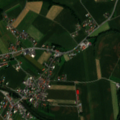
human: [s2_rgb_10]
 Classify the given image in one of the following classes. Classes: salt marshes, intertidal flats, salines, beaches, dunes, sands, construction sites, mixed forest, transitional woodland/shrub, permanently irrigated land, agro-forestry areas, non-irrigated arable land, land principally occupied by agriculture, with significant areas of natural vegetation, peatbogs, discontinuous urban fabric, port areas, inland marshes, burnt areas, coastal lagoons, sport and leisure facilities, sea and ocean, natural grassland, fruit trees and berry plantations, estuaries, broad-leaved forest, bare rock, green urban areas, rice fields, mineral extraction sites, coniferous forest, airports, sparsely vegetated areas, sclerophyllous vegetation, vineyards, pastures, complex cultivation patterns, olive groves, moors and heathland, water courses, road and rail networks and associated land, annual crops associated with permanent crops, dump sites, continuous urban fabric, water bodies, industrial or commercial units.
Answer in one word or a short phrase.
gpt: discontinuous urban fabric, non-irrigated arable land, broad-leaved forest